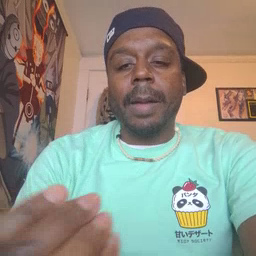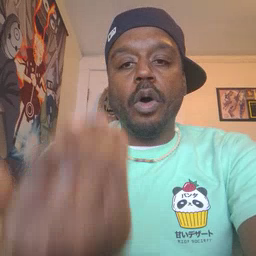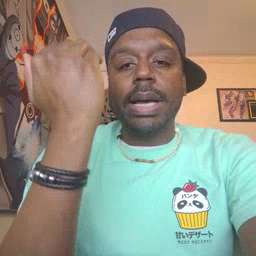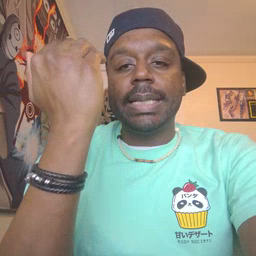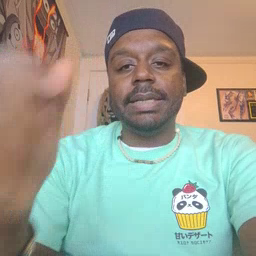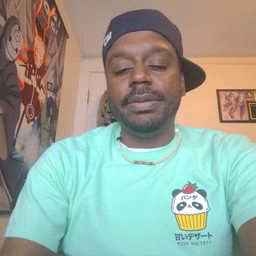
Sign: morning